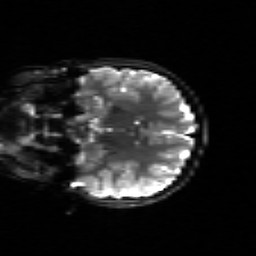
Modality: sbref
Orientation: coronal
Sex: male
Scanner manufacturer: siemens
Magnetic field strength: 3 T
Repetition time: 5 s
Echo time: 0.071 s